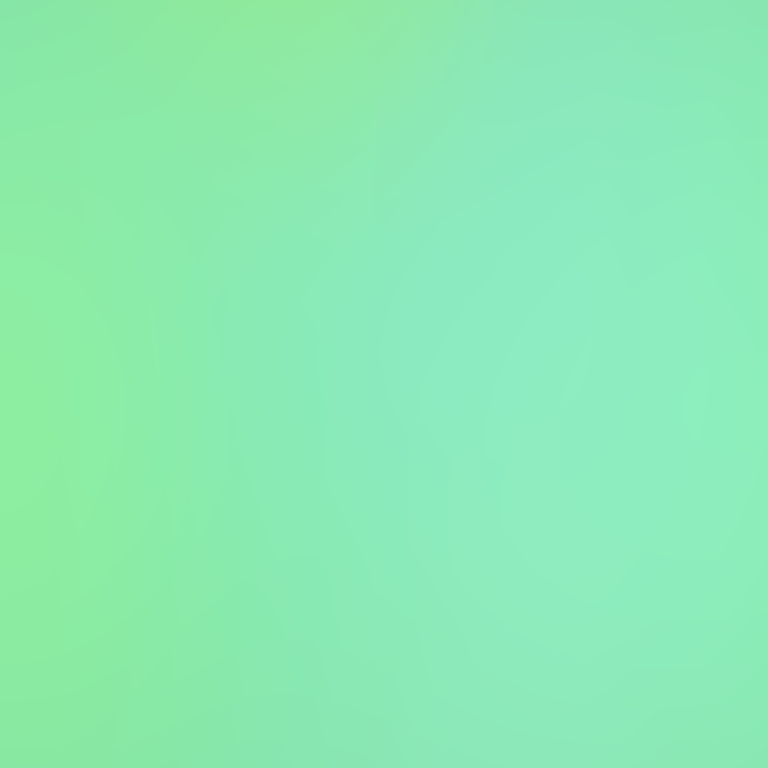
Abstract light effect, smooth gradient from soft green to light cyan, calm atmosphere, diffuse light, no room, no furniture, no objects.